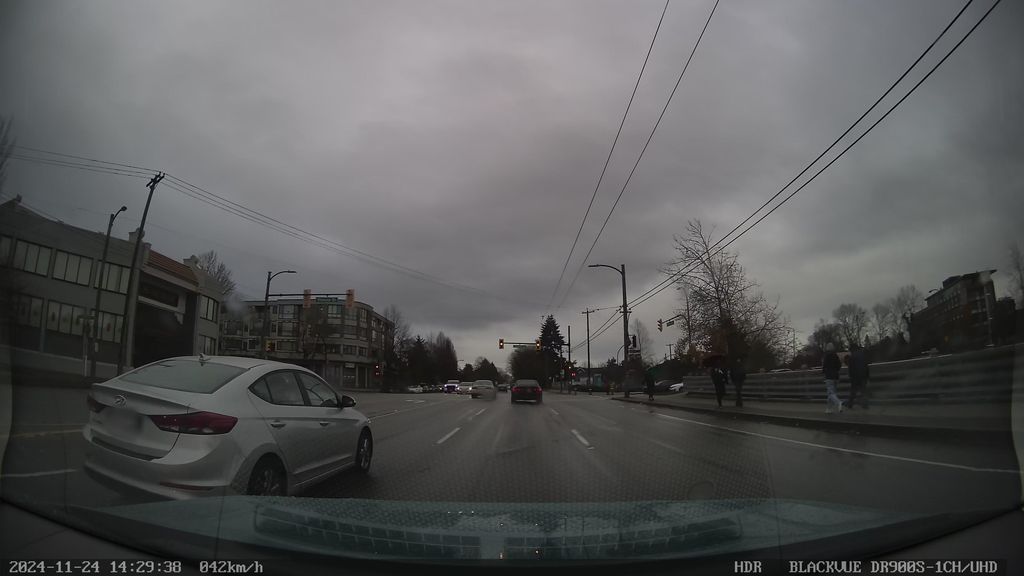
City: vancouver